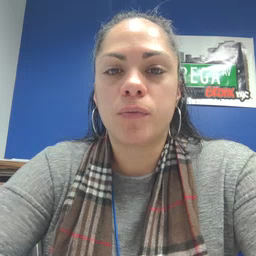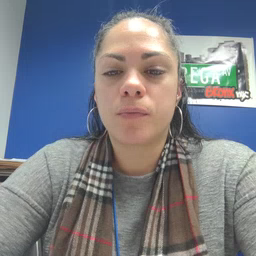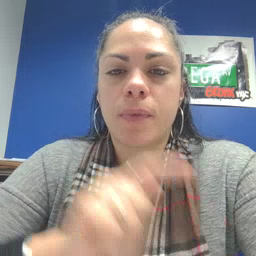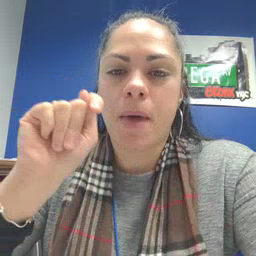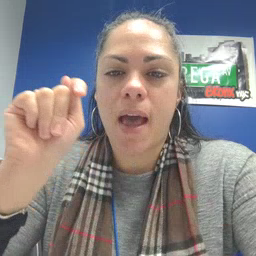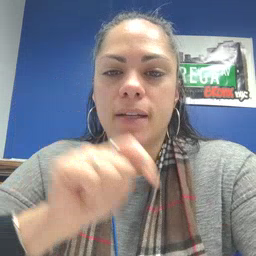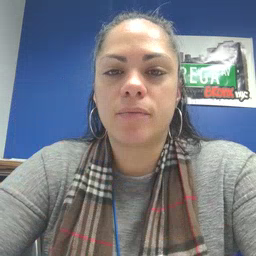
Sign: potty